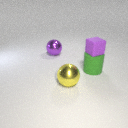
large yellow metal sphere in front of large purple metal sphere